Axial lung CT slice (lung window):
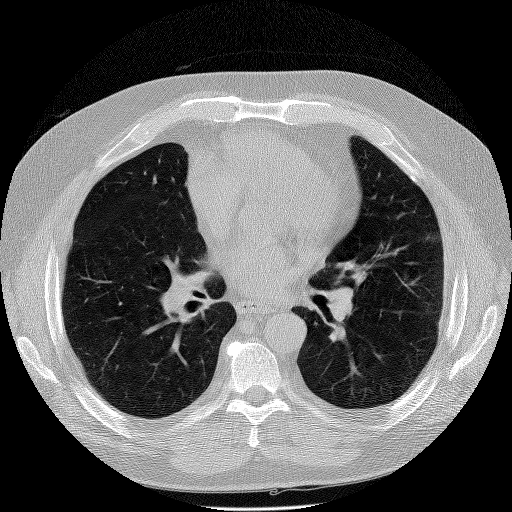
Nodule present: no